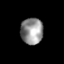
Tissue: skin
Cell type: Epithelial cells
Senescence score: 0.2164
Nuclear area (px): 577
Mean DAPI intensity: 146.12